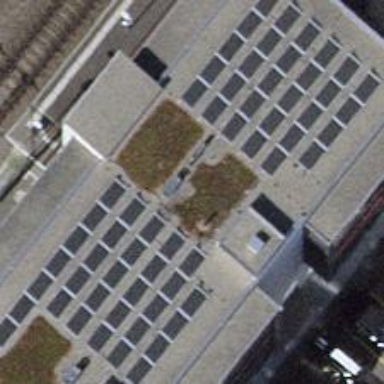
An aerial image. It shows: Solar power generator using photovoltaic panels.